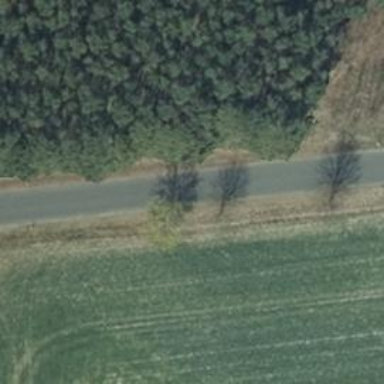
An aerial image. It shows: Deciduous broadleaved tree.